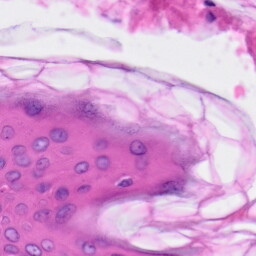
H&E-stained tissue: Skin